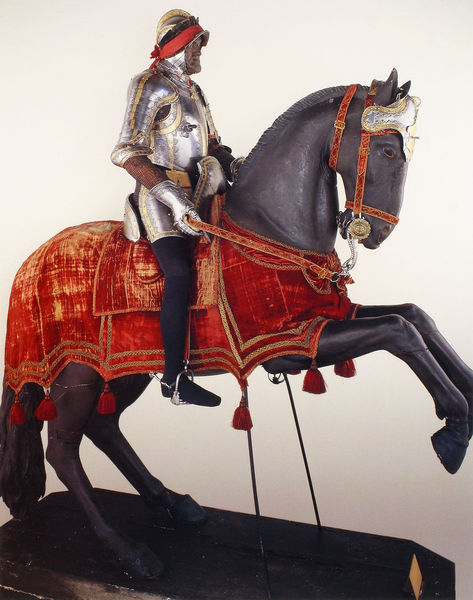
Titel: Rüstung von Mühlberg
Künstler: Desiderius Helmschmid
Institution: Madrid, Palacio Real, Patrimonio Nacional
Schlagwörter: mann, braun, handschuhe, holz, schwarz, rot, samt, silber, sockel, figur, gold, stoff, decke, pferd, reiter, skulptur, statue, hufe, reiten, sattel, steigbügel, zaumzeug, zügel, spanien, bronze, plastik, podest, schild, denkmal, steht, schnitt, schachtel, helm, ritter, rüstung, troddel, zaum, bommel, schatulle, bügel, quasten, standbild, reiterstandbild, satteldecke, hinterbeine, zotteln, 17. jahrhundert, silberne steidbügel, steigentes pferd